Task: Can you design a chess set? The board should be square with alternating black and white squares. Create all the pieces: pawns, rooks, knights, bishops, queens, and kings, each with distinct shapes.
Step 1685:
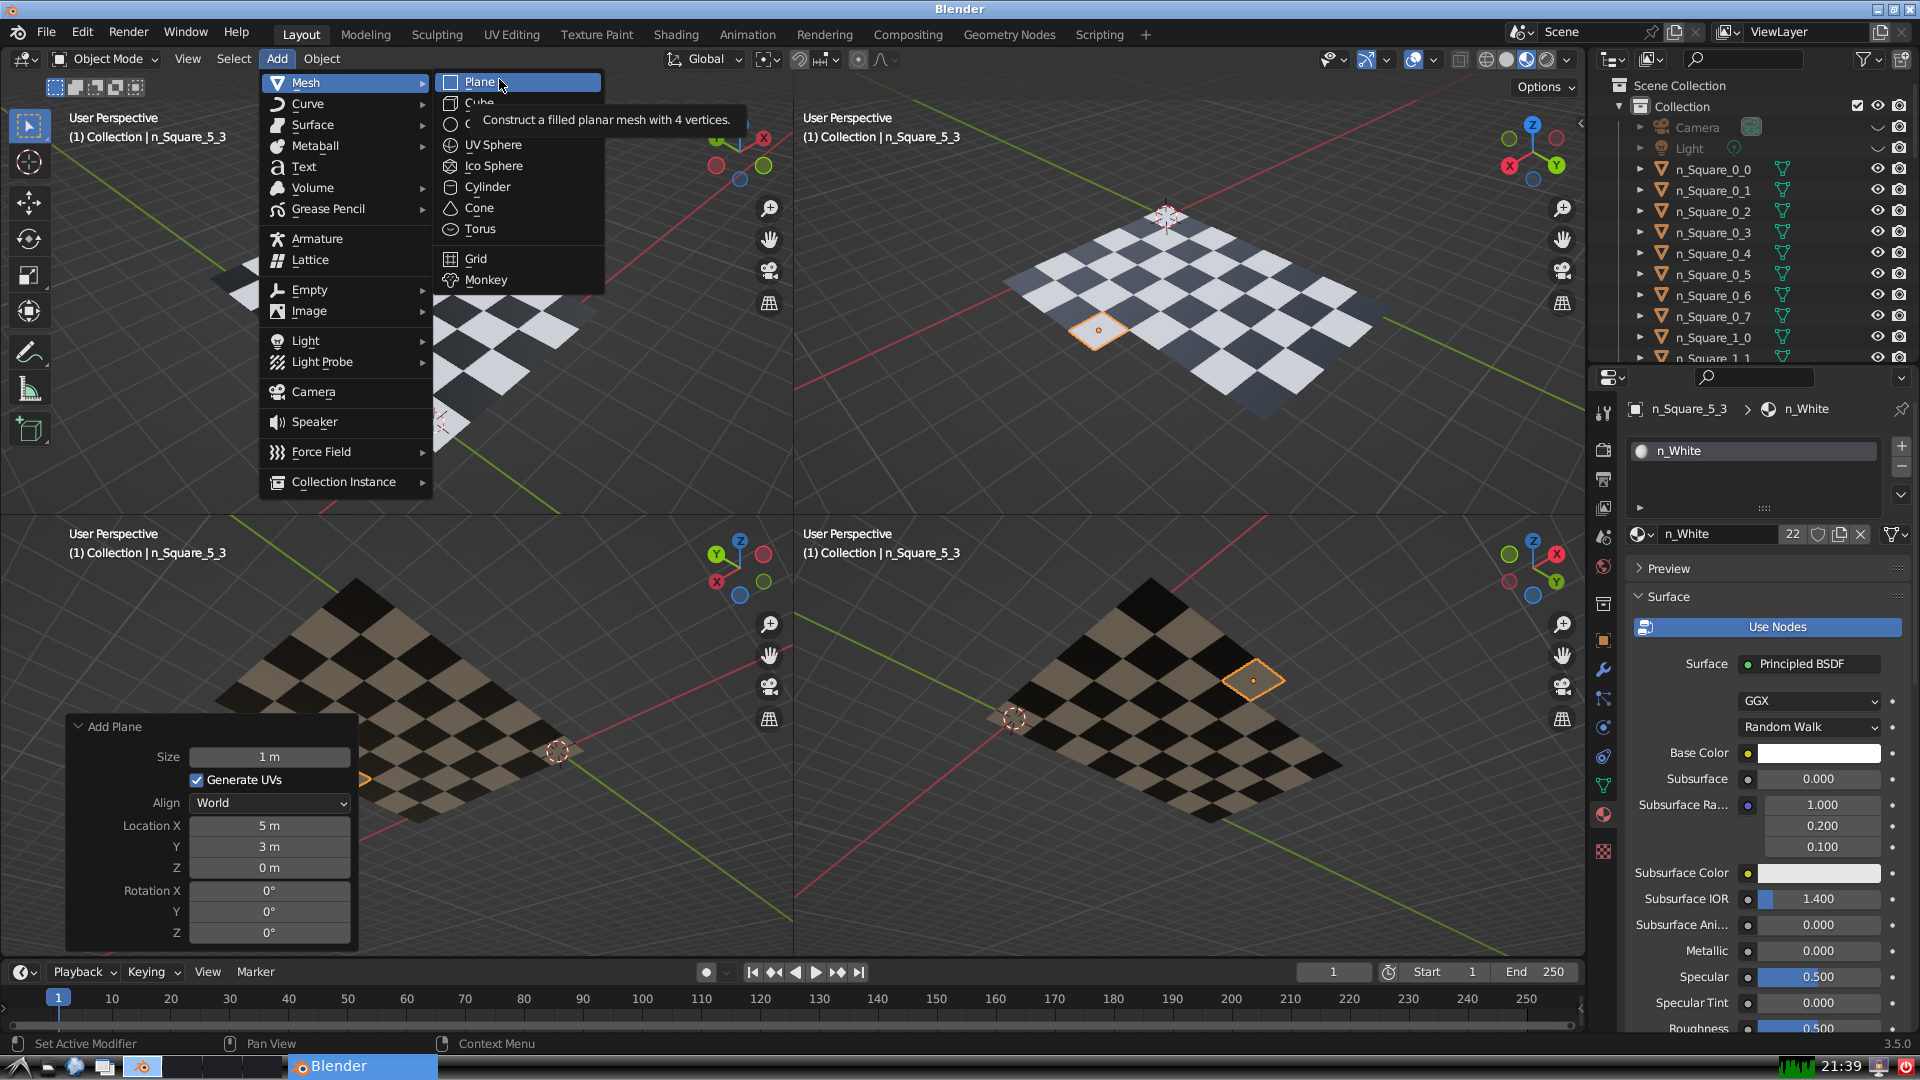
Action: click: no